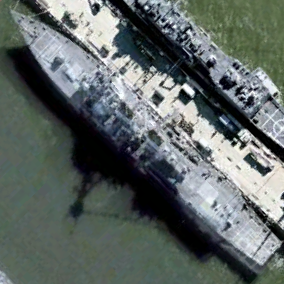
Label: destroyer